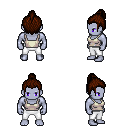
a pixel art fantasy rpg character, male body template, dark elf, purple skin, white pirate shirt, white pants, brown short topknot hairstyle, four views (front, back, left, right), 2x2 character sprite sheet, small pixel art, hard edges, no anti-aliasing